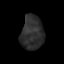
Tissue: lung
Cell type: Epithelial cells
Senescence score: 0.2423
Nuclear area (px): 750
Mean DAPI intensity: 45.845